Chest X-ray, PA view. Patient: 35 years old, sex F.
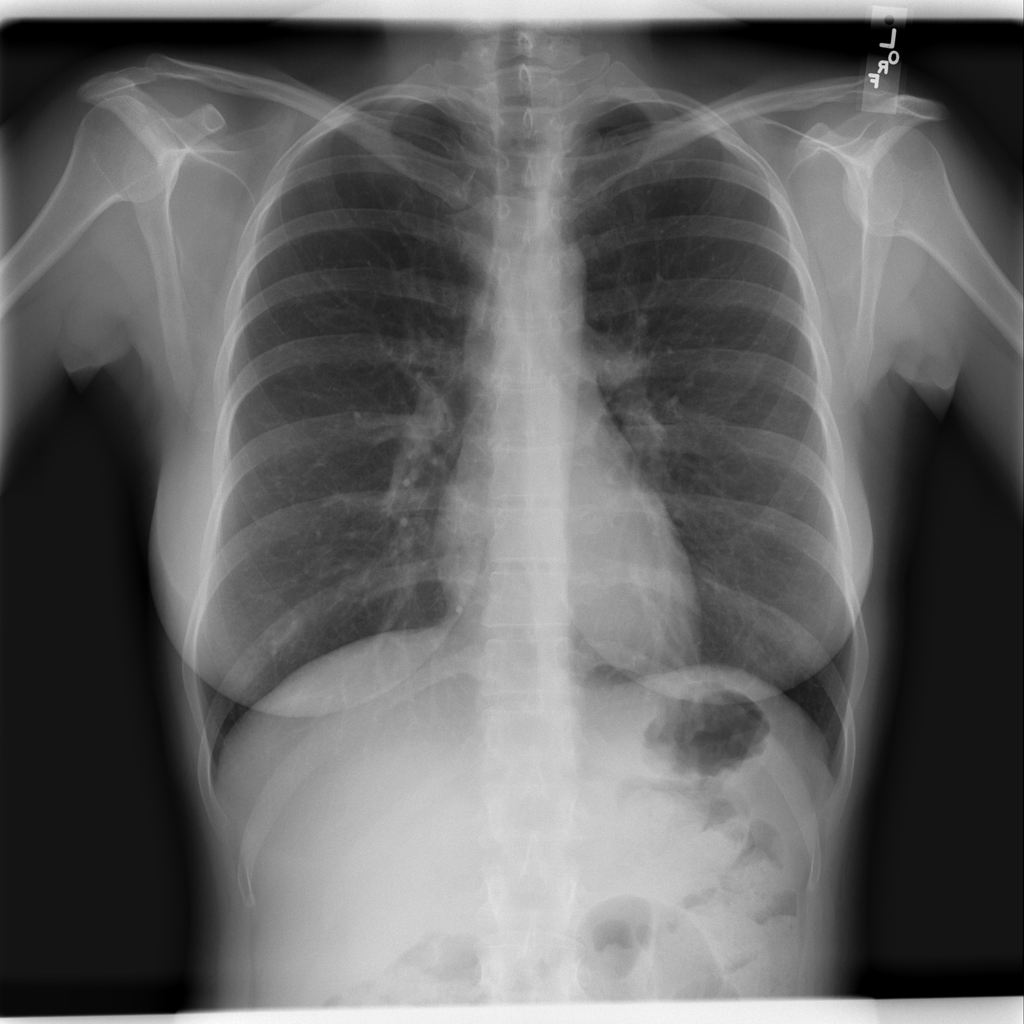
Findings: No Finding